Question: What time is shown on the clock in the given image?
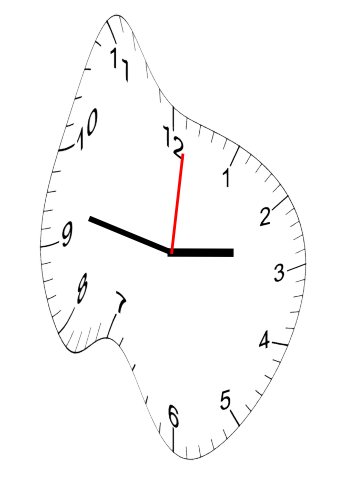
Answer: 02:47:01